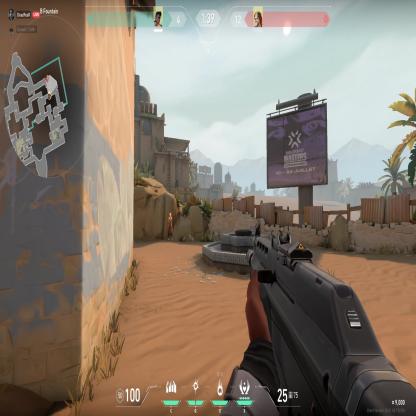
Label: enemy